Chest X-ray:
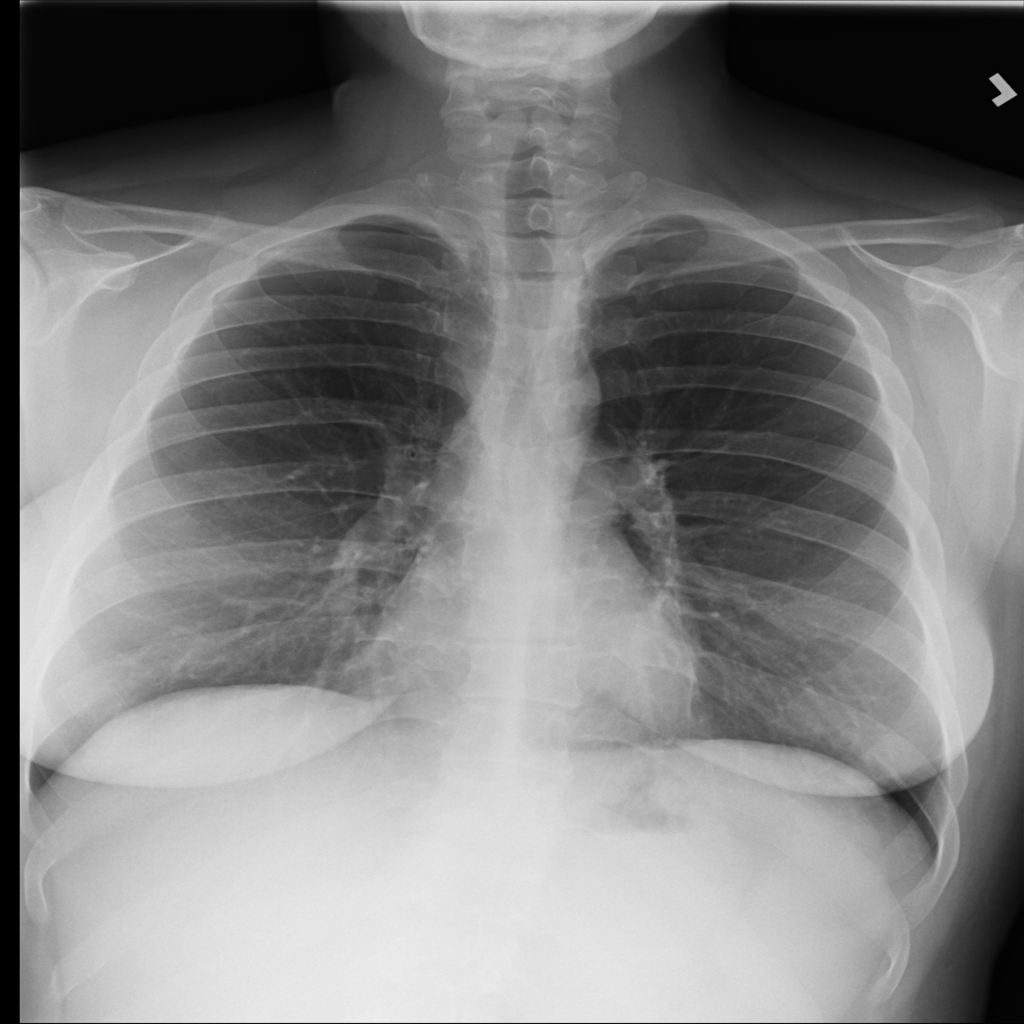
No abnormal finding: yes